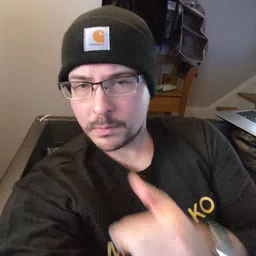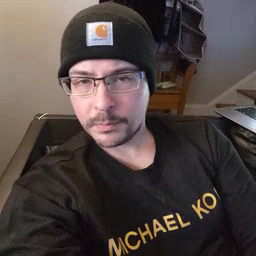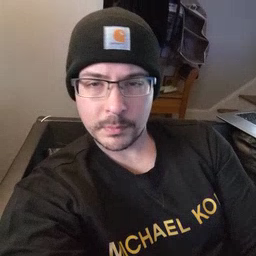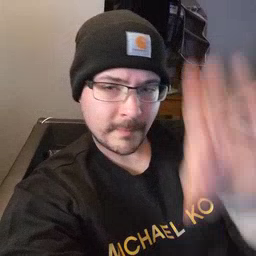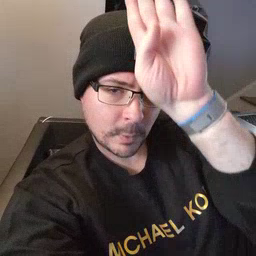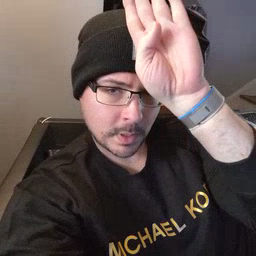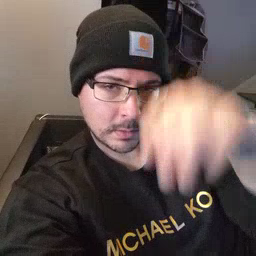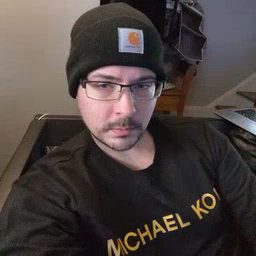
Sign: fireman